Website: macys
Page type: payment
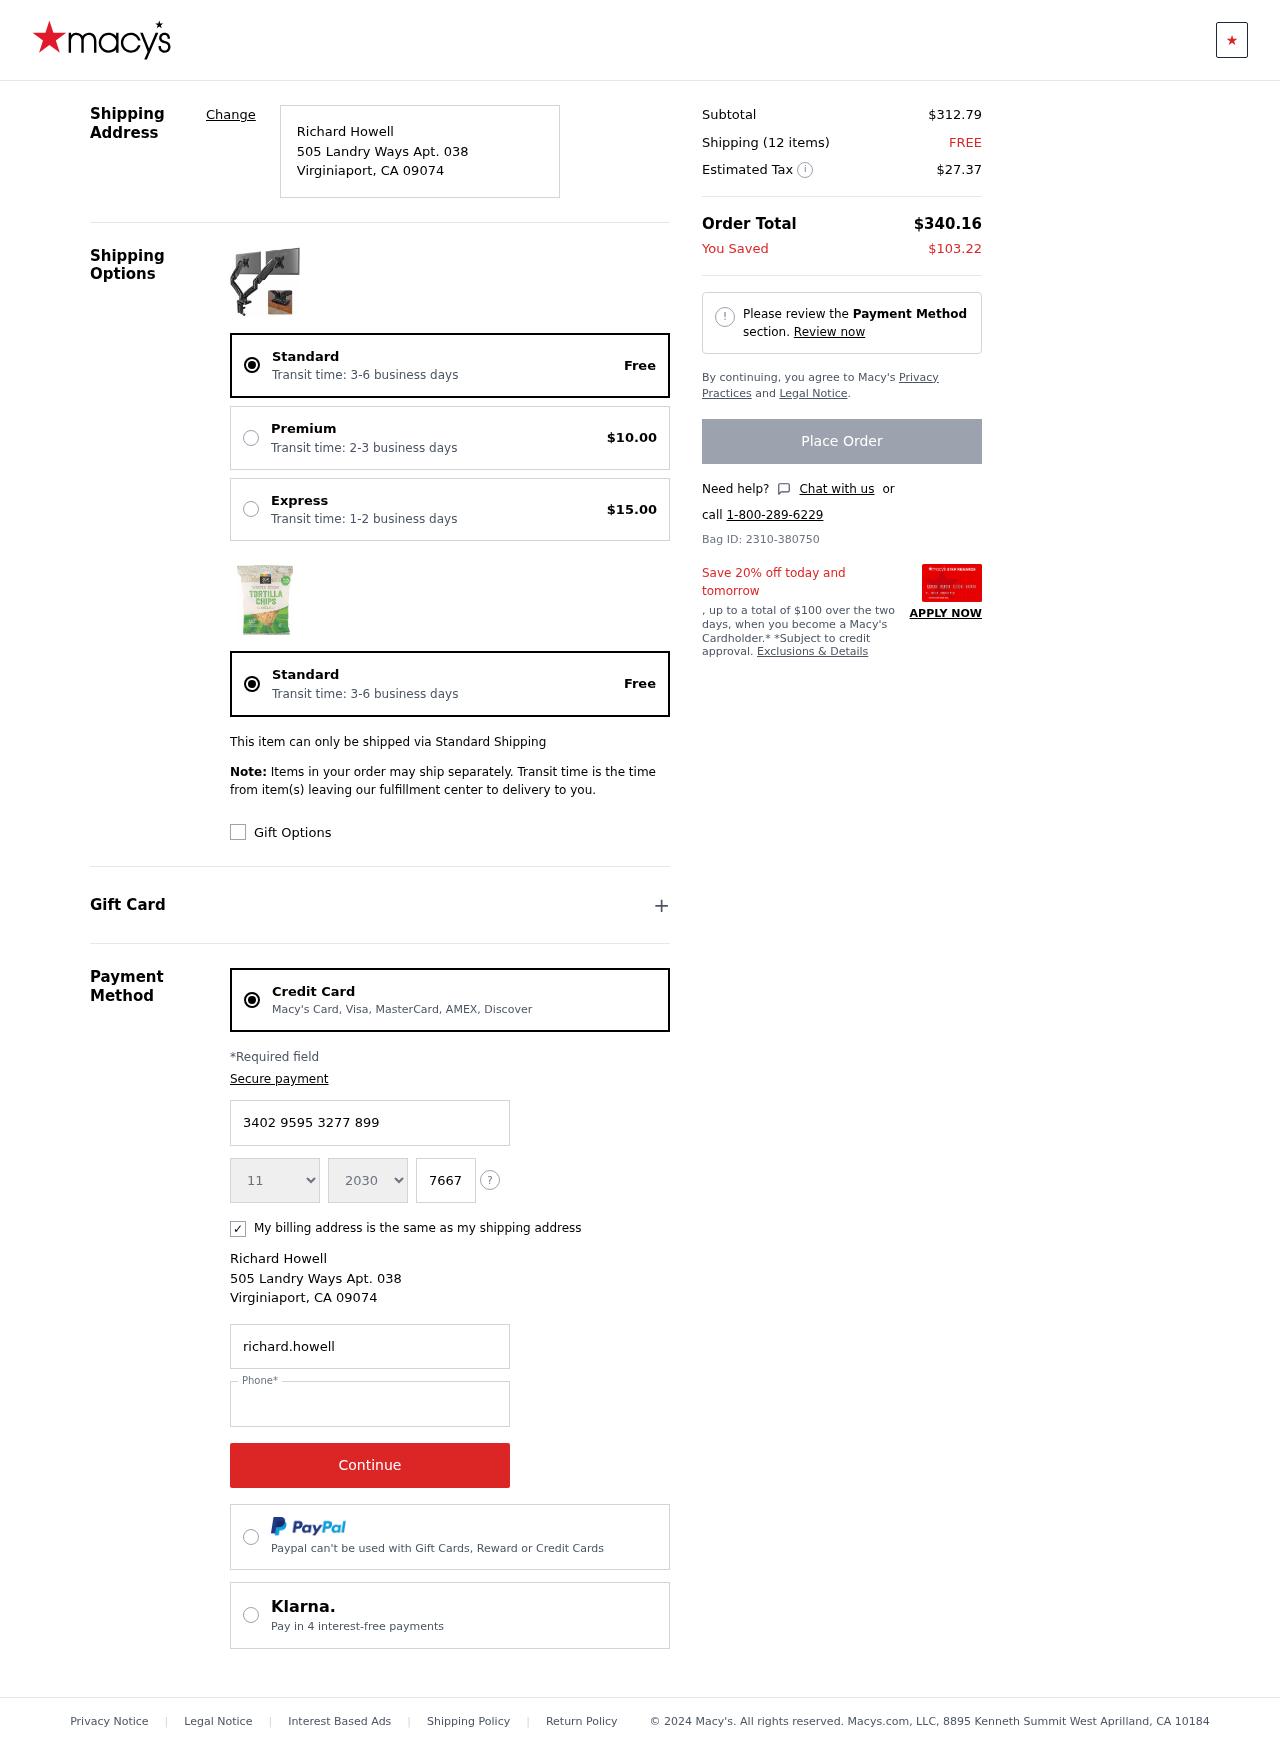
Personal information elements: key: PII_CARD_CVV
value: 7667
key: PII_CARD_EXPIRY_MONTH
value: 11
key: PII_CARD_EXPIRY_YEAR
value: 30
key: PII_CARD_NUMBER
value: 3402 9595 3277 899
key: PII_CITY
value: Virginiaport
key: PII_EMAIL
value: richard.howell@yahoo.com
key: PII_FULLNAME
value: Richard Howell
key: PII_PHONE
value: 8806936488
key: PII_POSTCODE
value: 09074
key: PII_STATE_ABBR
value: CA
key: PII_STREET
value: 505 Landry Ways Apt. 038
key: PII_FULLNAME2
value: Richard Howell
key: PII_CITY2
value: Virginiaport
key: PII_STATE_ABBR2
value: CA
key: PII_POSTCODE_FULL
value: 09074
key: PII_POSTCODE_NUMERIC
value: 9074
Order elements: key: ORDER_DELIVERY_DATE
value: Transit time: 3-6 business days
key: ORDER_SHIPPING_STANDARD
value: Free
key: ORDER_SHIPPING_PREMIUM
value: $10.00
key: ORDER_SHIPPING_EXPRESS
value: $15.00
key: ORDER_DELIVERY_DATE2
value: Transit time: 3-6 business days
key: ORDER_SHIPPING_STANDARD2
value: Free
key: ORDER_SUBTOTAL
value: $312.79
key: ORDER_NUM_ITEMS
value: Shipping (12 items)
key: ORDER_SHIPPING_COST
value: FREE
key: ORDER_TAX
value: $27.37
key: ORDER_TOTAL
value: $340.16
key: ORDER_SAVINGS
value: $103.22
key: ORDER_ID
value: Bag ID: 2310-380750